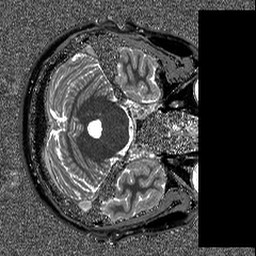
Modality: T1map
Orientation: axial
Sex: male